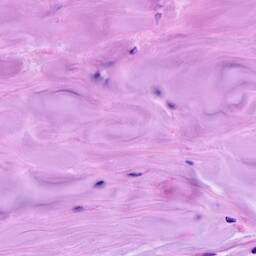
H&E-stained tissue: Breast